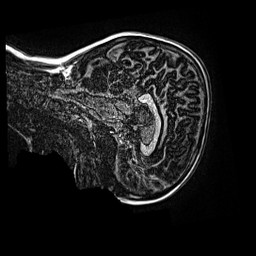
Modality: MP2RAGE
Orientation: sagittal
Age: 10
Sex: male
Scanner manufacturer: siemens
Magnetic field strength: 3 T
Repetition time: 4 s
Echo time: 0.00299 s